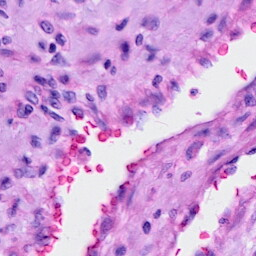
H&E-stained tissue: Cervix